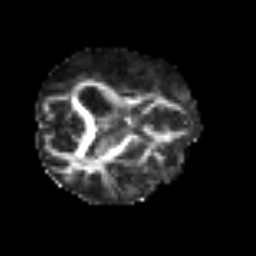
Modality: FA
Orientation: axial
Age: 46
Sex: male
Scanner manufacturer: siemens
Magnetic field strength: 3 T
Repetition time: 3.2 s
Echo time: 0.081 s